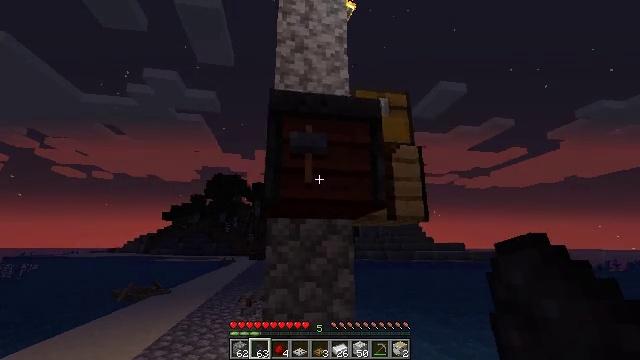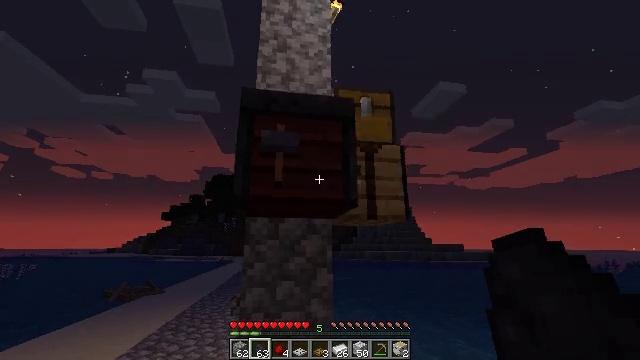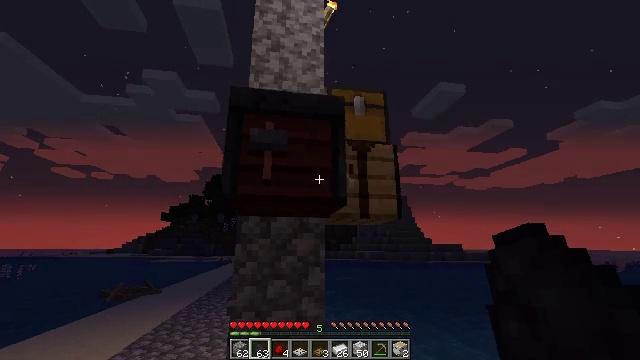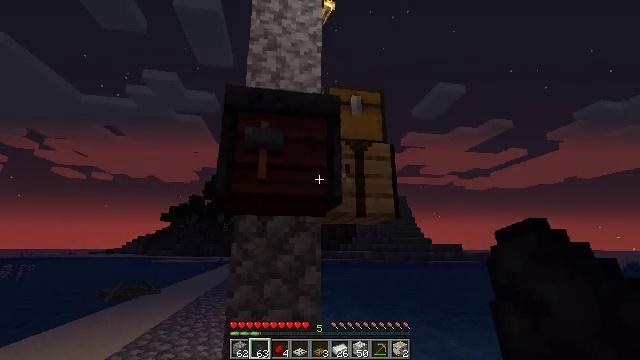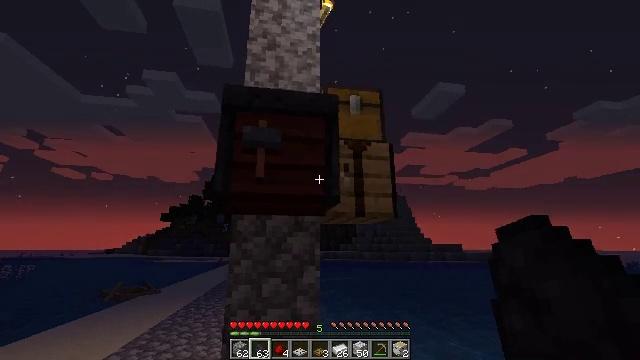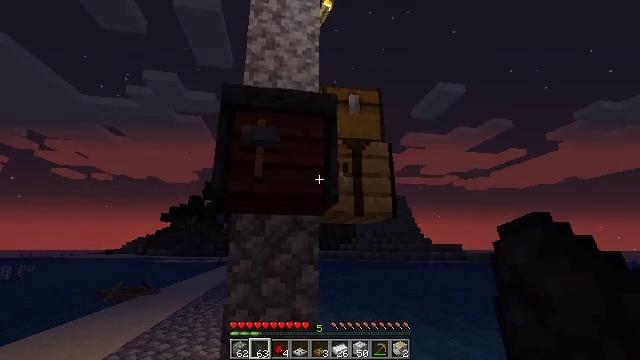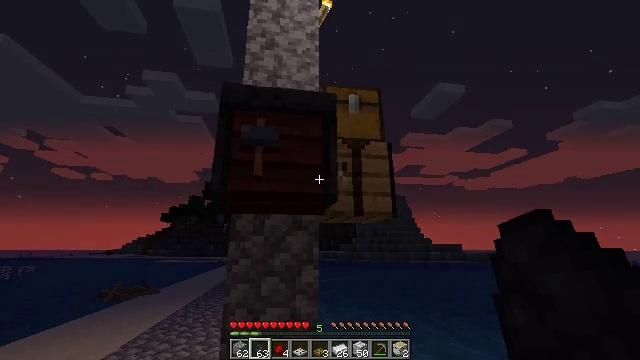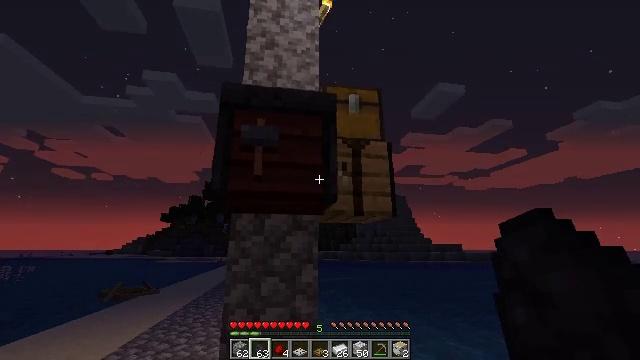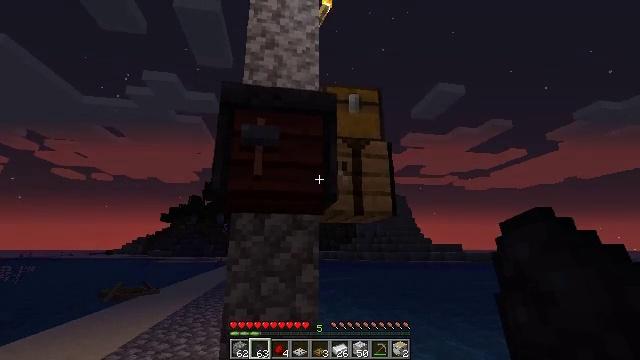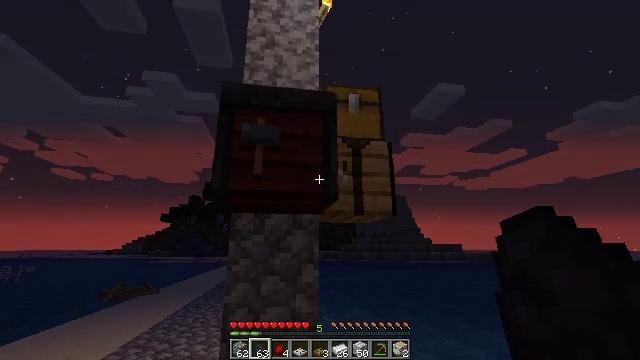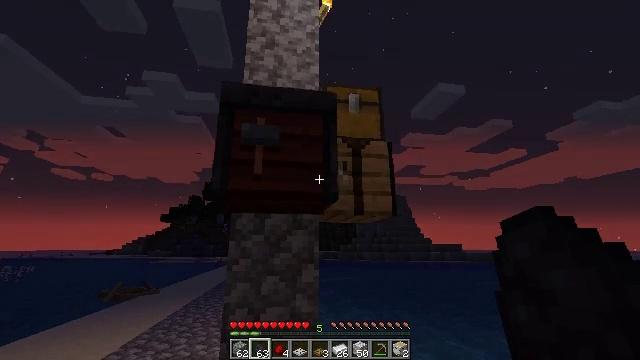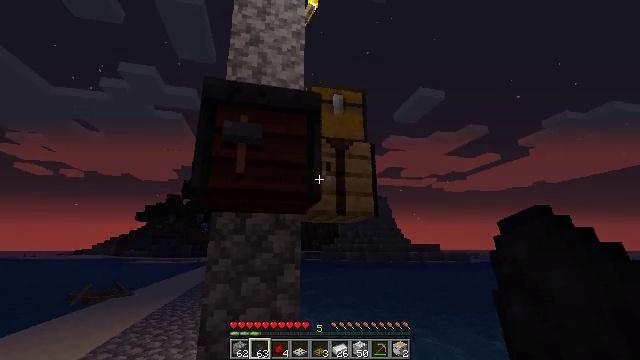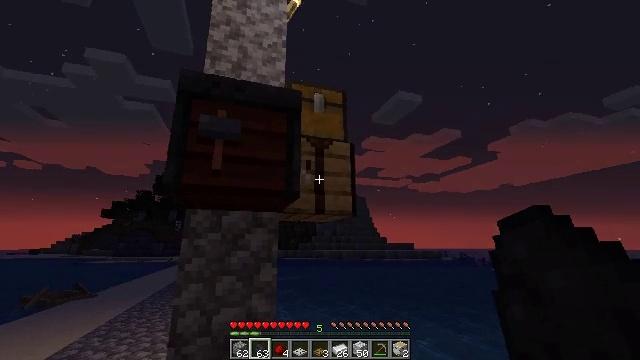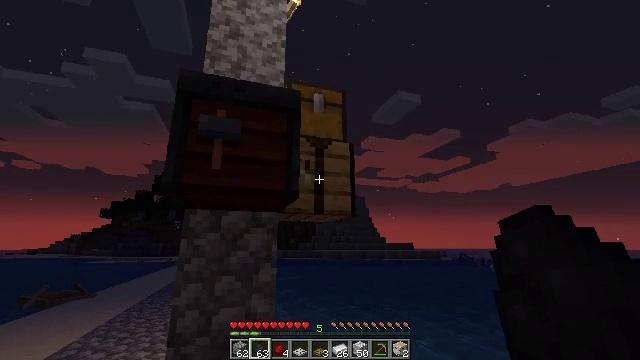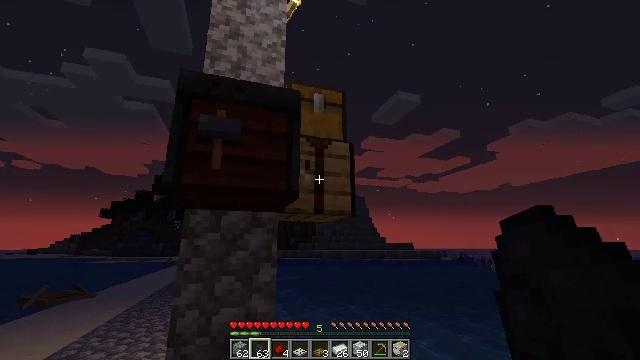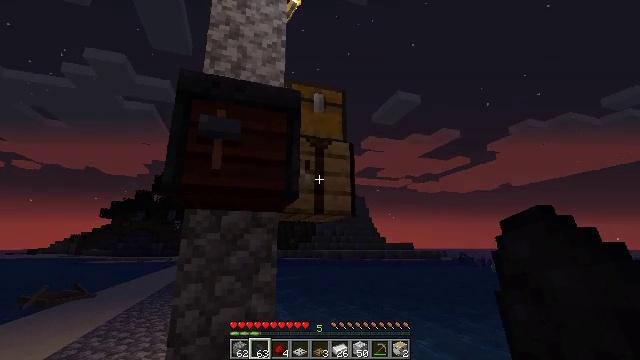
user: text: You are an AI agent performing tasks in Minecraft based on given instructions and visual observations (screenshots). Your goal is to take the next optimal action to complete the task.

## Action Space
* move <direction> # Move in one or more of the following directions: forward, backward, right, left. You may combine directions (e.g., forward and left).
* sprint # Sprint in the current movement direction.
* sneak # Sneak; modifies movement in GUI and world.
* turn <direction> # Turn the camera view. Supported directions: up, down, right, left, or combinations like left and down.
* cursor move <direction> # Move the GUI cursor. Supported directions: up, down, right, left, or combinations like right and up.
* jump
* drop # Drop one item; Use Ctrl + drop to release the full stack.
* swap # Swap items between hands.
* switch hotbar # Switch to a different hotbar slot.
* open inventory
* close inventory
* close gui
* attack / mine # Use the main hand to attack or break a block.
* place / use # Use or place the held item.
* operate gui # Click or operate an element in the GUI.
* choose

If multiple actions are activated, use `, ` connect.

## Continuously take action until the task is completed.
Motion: motion action
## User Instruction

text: Open the crafting grid to create a detector rail.
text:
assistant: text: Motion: no_op
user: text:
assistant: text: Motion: no_op
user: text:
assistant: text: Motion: no_op
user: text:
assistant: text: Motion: no_op
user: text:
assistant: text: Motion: no_op
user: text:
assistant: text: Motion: no_op
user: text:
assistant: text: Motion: no_op
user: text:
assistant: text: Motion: no_op
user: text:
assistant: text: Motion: no_op
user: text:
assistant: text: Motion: no_op
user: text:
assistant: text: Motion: turn right
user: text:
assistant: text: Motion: turn right
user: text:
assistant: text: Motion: no_op
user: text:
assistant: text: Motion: no_op
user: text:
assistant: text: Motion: no_op
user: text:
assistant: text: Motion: no_op
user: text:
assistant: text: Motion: no_op
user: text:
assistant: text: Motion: no_op
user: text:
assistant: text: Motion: no_op
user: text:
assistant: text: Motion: no_op
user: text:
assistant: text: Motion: no_op
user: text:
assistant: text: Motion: no_op
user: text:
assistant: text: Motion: no_op
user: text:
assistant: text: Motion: no_op
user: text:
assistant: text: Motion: no_op
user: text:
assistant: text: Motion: use / place
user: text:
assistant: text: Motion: use / place
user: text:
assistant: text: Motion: use / place
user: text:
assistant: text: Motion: use / place
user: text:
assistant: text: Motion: no_op